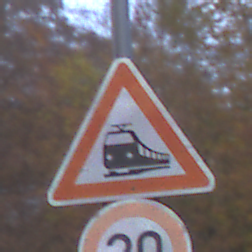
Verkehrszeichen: Bahnuebergang
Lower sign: Geschwindigkeit30
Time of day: SunriseSunset
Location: Outdoor (Nature)
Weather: PartlyCloudy
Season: Autumn
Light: Natural